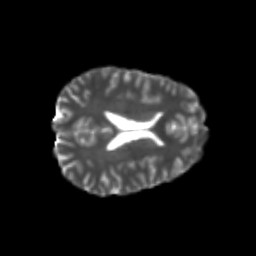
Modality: T2w
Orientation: axial
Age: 24
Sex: female
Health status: healthy
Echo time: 0.074 s